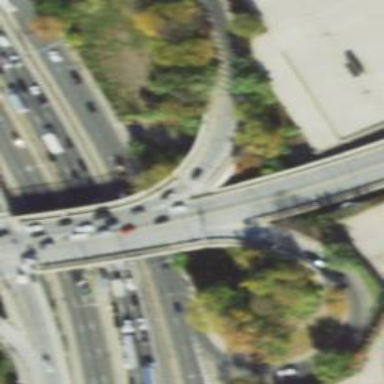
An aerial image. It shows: Primary link highway that goes over bridge.